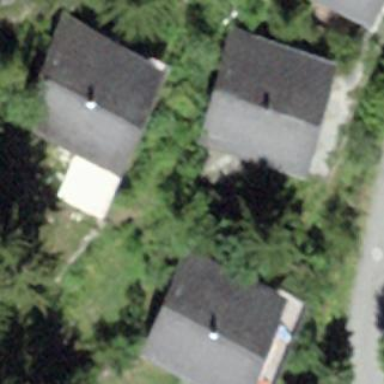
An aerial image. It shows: Detached building.